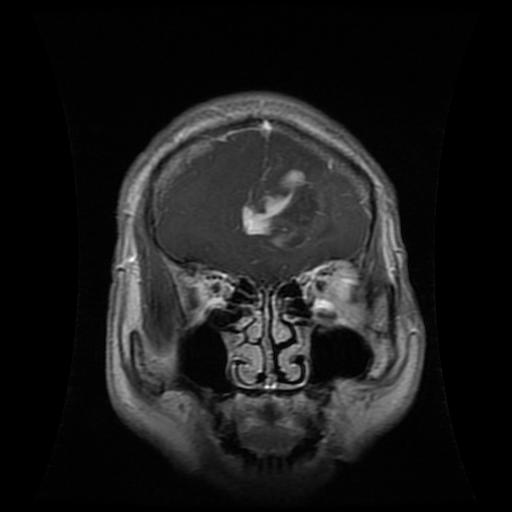
Label: glioma